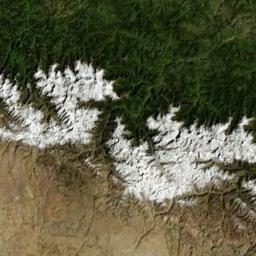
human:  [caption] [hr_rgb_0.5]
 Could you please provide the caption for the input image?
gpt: The snow berg is consist of green plants,Bare land and white snow .

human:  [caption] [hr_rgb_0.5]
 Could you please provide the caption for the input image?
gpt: There are many plants on the snowberg .

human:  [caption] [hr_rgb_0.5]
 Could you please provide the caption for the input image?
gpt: The snow on the snowy mountains is distributed at the junction of brown and green mountains .

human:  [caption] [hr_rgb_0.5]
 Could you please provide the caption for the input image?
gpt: The snowberg is covered with glaciers and vegetation and the snowberg also is partly exposed .

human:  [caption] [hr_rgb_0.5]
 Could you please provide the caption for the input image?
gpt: There are some snow on the snowberg .